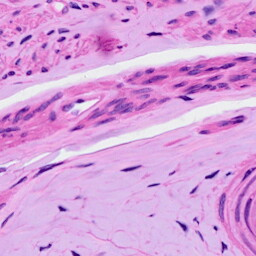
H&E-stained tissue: Ovarian